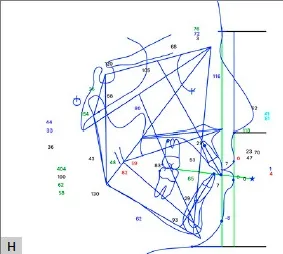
Tracing. At completion of TAD-Haas RPE and facemask treatment.
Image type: pathology (immunostaining)